Aerial crown-view tile of a tropical tree (Barro Colorado Island, Panama), acquired 20250217:
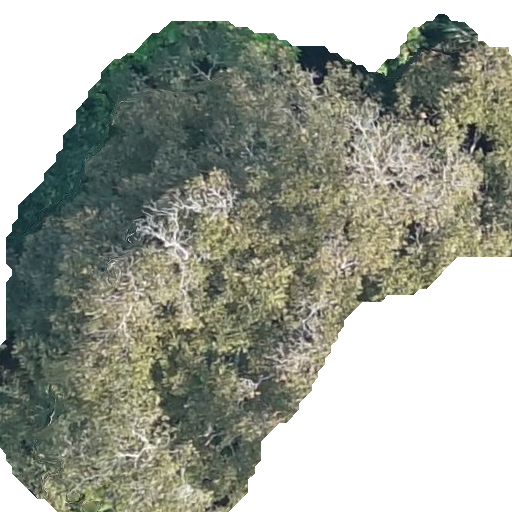
Species: Dipteryx oleifera
GBIF accepted scientific name: Dipteryx oleifera
Crown area: 296.586 m²